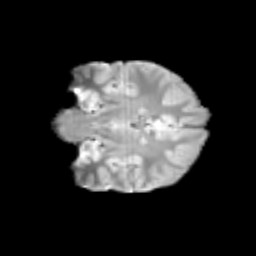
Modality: T2w
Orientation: coronal
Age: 12
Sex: female
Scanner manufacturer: siemens
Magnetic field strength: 3 T
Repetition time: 3.8 s
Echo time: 0.07 s